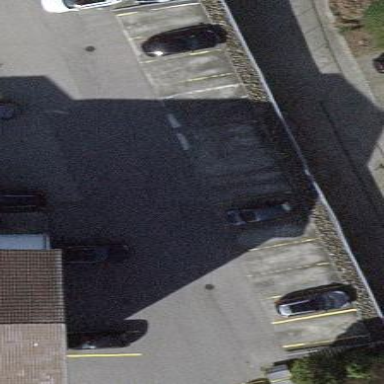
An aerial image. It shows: Parking area with asphalt surface.